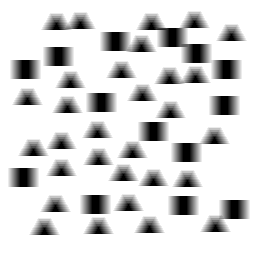
Squares: 14
Triangles: 30
Stars: 0
Total shapes: 44